Field crop: maize
Growth stage: 2
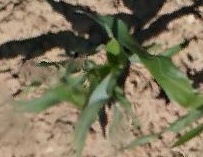
Species: maize